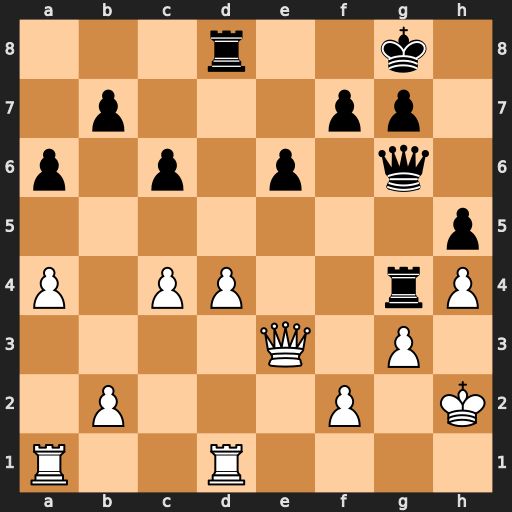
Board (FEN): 3r2k1/1p3pp1/p1p1p1q1/7p/P1PP2rP/4Q1P1/1P3P1K/R2R4
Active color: w
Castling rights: -
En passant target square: -
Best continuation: f3 Rxg3 Qf2 Rxf3 Qxf3